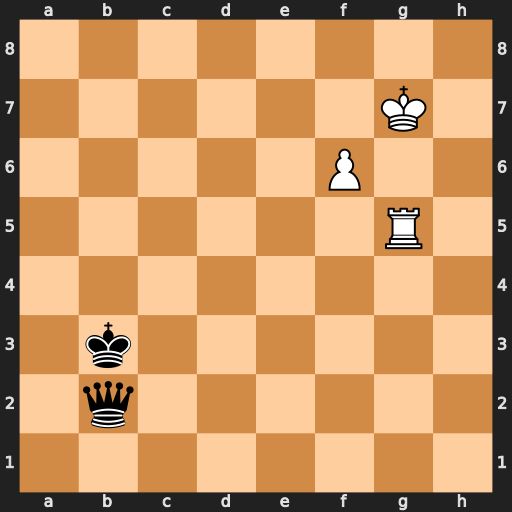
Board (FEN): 8/6K1/5P2/6R1/8/1k6/1q6/8
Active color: w
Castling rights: -
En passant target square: -
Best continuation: Rb5+ Ka2 Rxb2+